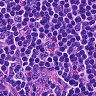
Metastatic tissue present: no